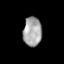
Tissue: lung
Cell type: T cells
Senescence score: 0.1699
Nuclear area (px): 530
Mean DAPI intensity: 164.981